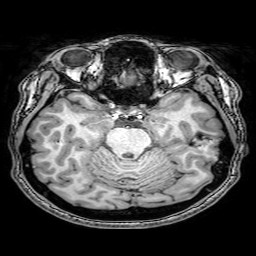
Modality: T1w
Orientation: coronal
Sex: female
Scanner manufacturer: philips
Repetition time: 0.008288 s
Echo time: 0.00381 s